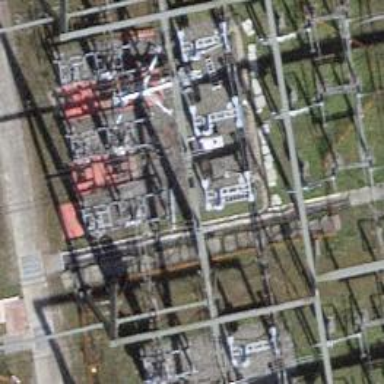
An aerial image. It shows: Power line with 3 cables. It uses busbar.